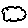
Label: cloud